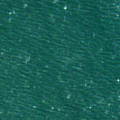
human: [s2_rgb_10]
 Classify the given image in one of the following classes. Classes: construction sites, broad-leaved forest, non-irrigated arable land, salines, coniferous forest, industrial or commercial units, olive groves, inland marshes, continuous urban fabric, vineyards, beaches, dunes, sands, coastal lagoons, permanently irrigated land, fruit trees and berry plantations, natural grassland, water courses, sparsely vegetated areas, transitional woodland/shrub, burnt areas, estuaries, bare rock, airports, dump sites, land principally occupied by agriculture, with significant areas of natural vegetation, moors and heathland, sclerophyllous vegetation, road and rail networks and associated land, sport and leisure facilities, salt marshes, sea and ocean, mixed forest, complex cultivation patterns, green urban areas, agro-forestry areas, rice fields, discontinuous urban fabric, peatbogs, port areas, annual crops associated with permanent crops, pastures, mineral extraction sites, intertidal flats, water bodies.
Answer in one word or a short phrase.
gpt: sea and ocean